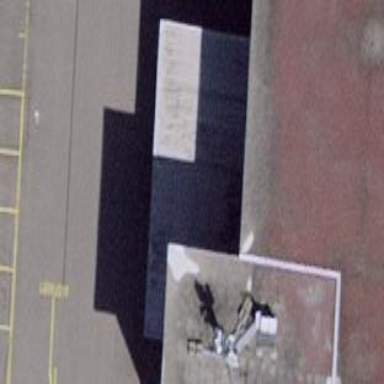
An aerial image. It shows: View of roof of building.